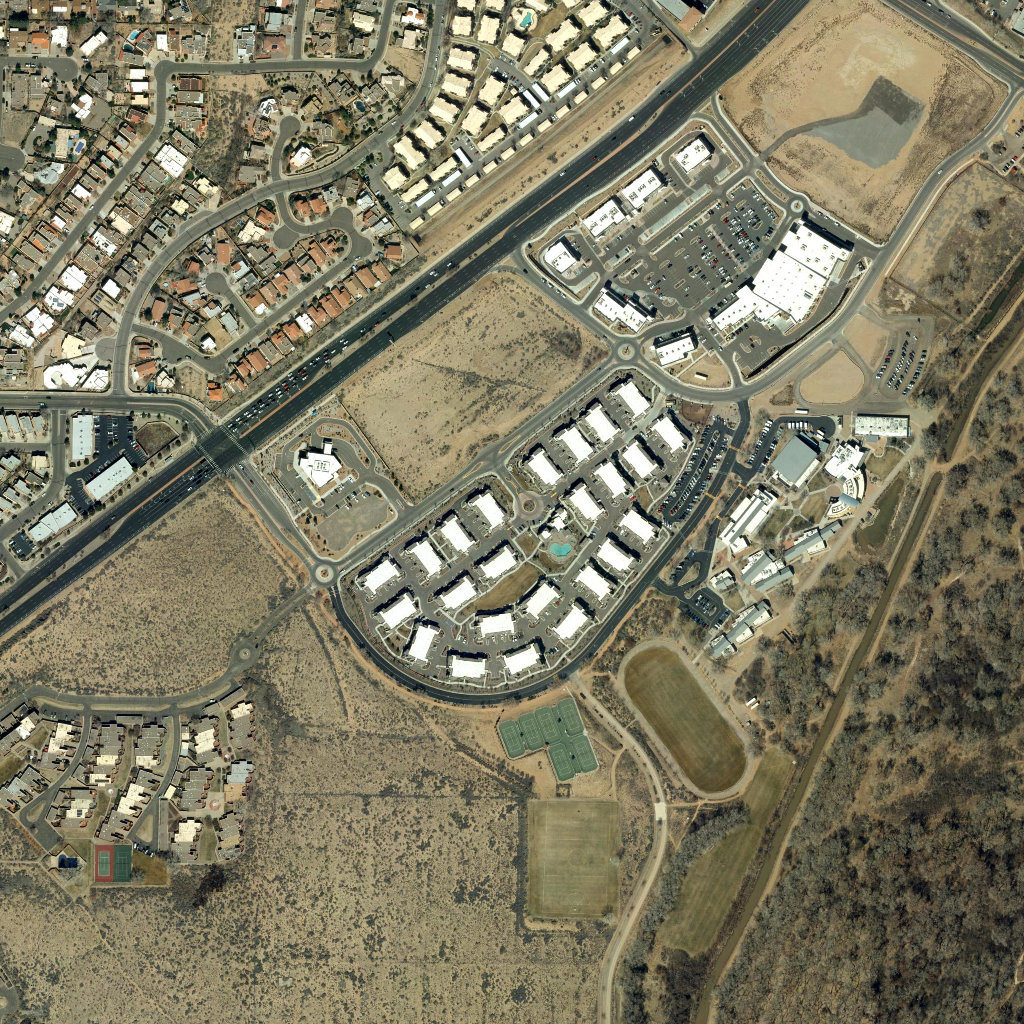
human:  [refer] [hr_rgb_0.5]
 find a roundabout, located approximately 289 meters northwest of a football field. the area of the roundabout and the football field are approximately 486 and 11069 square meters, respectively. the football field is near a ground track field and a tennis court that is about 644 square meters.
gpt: <box>[[30, 54, 33, 57, 0]]</box>

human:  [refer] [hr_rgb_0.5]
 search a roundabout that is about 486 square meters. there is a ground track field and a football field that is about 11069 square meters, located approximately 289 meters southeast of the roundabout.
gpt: <box>[[30, 54, 33, 57, 0]]</box>

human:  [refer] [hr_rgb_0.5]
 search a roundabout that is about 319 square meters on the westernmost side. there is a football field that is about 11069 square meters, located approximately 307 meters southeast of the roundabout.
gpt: <box>[[22, 62, 25, 65, 0]]</box>